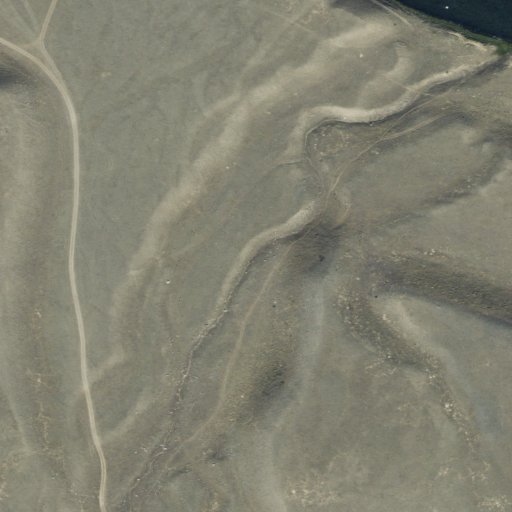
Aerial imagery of valley in Montana named Cherry Gulch containing grassland, shrub, and open water